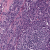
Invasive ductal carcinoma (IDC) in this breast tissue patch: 0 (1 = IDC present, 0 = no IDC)